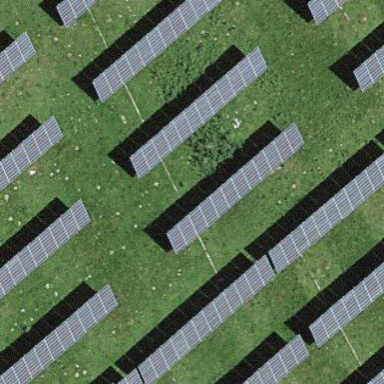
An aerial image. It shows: Solar photovoltaic panel generator.